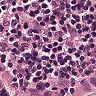
Metastatic tissue present: yes